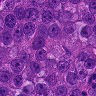
Metastatic tissue present: yes